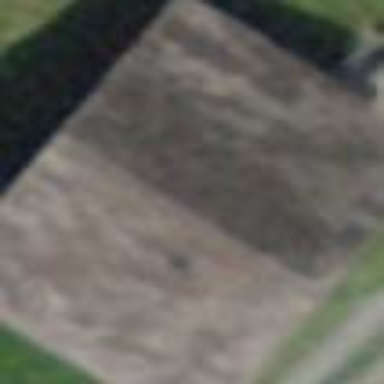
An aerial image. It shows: Barn.